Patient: sex F, age 53
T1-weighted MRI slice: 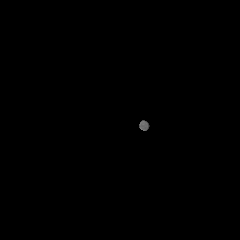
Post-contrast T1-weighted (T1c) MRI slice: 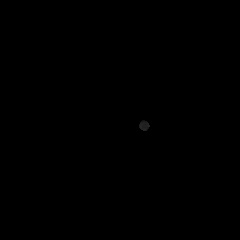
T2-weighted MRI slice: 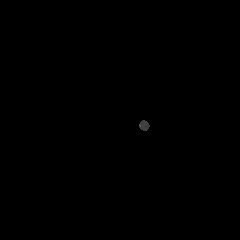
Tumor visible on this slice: no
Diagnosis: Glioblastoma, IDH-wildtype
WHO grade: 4